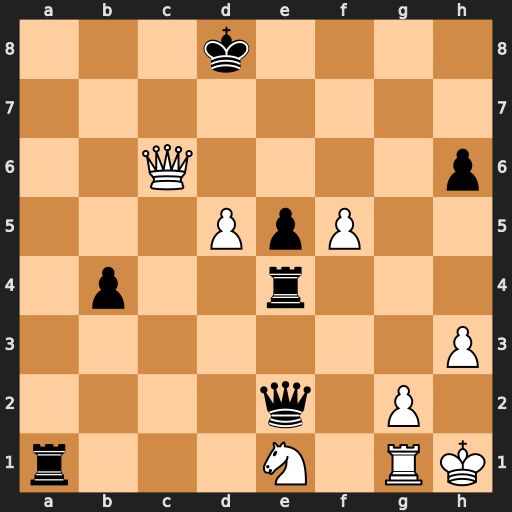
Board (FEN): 3k4/8/2Q4p/3PpP2/1p2r3/7P/4q1P1/r3N1RK
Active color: w
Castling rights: -
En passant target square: -
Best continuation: d6 Qc4 Qb7